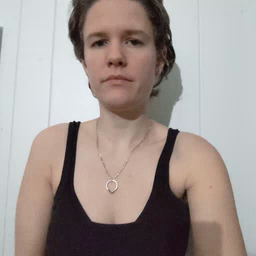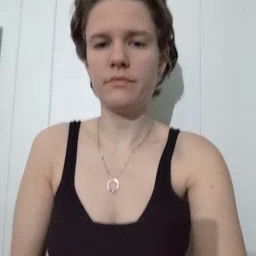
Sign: zipper